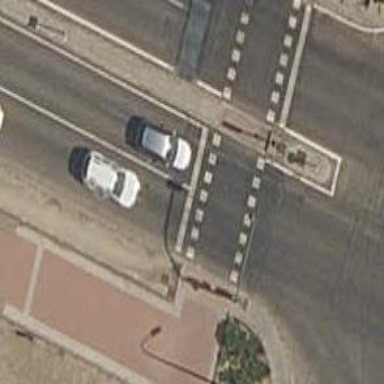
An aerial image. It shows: Crossing with traffic signals.